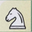
Piece: wN